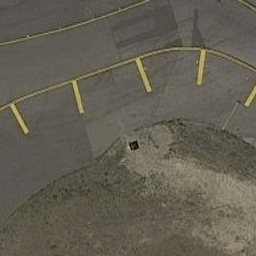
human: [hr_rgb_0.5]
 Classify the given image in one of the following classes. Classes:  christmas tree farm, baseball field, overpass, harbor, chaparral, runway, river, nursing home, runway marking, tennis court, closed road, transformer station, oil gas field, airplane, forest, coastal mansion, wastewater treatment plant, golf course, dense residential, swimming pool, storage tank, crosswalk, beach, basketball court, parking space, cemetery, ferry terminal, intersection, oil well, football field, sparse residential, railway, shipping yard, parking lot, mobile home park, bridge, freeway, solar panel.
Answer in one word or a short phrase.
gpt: runway marking